Field crop: tomato
Growth stage: 1
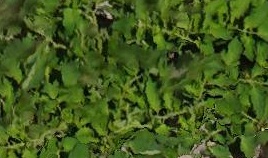
Species: tomato